Interaction volume radius: 10 \u00c5
Interaction volume height: 15 \u00c5
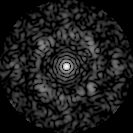
Disorder parameter: 0.7196